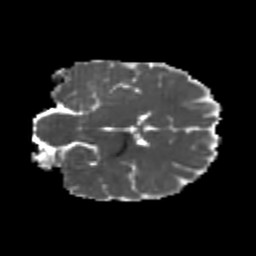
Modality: MD
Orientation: coronal
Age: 21
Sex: male
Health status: healthy
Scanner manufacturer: philips
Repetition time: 7.388 s
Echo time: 0.08599 s